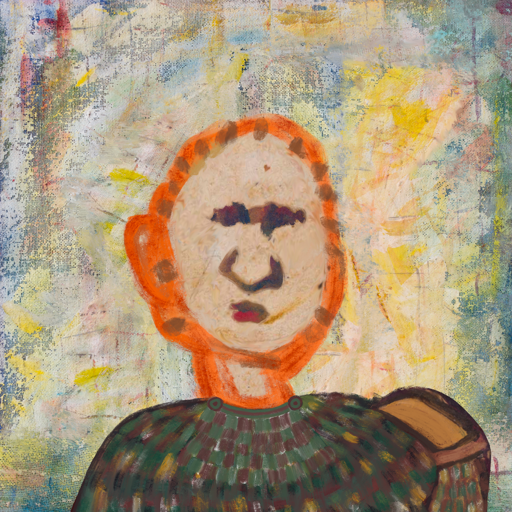
Background: Irani, Head And Neck Front: Rupkatha, Face Front: In_The_Sun, Bust: After_Raid, Hair Front: Blank, Head Accessory: Blank, Second Necklace: After_Raid, Necklace: Blank, Baby: Blank